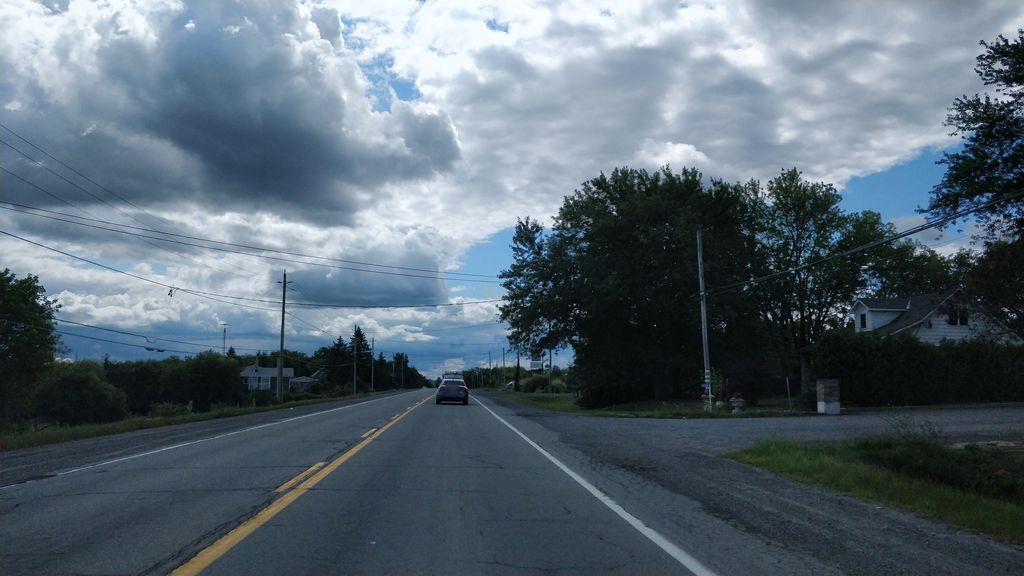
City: ottawa-gatineau